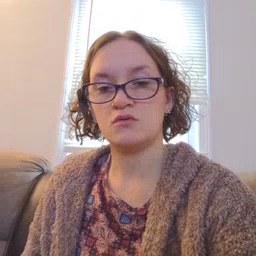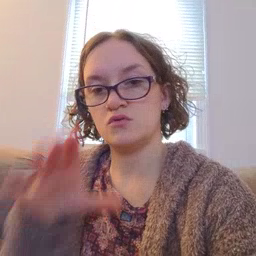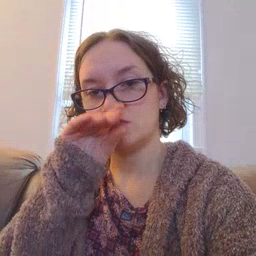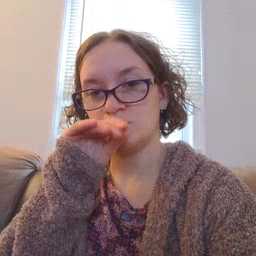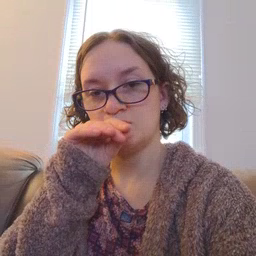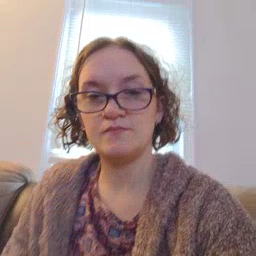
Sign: goose